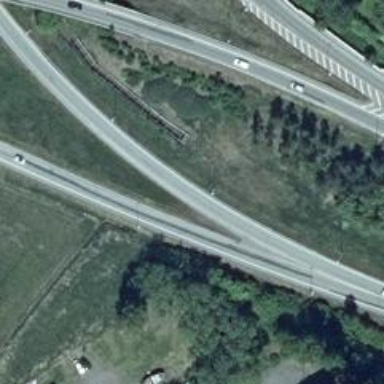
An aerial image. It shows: Asphalt motorway.